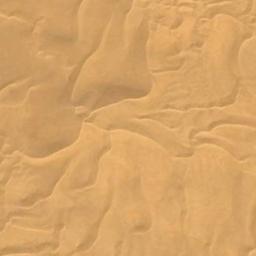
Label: desert